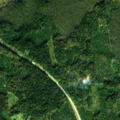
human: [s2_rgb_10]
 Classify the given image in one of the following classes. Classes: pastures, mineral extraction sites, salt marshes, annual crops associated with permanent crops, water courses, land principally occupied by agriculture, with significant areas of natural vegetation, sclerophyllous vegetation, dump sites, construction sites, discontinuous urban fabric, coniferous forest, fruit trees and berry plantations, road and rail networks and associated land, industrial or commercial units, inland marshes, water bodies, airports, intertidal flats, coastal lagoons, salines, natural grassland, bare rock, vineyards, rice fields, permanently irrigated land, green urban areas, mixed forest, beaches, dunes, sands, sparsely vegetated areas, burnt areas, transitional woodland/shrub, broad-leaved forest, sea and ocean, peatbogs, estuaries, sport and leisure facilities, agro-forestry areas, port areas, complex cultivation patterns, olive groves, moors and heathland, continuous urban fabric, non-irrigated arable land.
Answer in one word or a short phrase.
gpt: broad-leaved forest, coniferous forest, transitional woodland/shrub